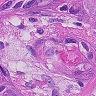
Metastatic tissue present: yes